Question: I have a parent panel which holds a ComboBox and FlowLayoutPanel. The FlowLayoutPanel holds a variable number of child panels (a custom control that inherits from UserControl). Each child panel contains some labels, two ComboBoxes, a button, and a DataGridView with 3 ComboBox columns and a button column. The DataGridView may have 1-6 rows. The FlowLayoutPanel is populated with child panels when an item is selected from the ComboBox on the parent panel.

Populating the FlowLayoutPanel with about 50 child panels takes about 2.5 seconds. Specifically, I've determined that the call to FlowLayoutPanel.Controls.AddRange() is the culprit.
I can't post all of my code here (too much code plus parts of it are confidential), but I'll do my best to explain what is happening.
Parent Panel:
'''
private void displayInformation(Suite suite)
{
this.SuspendLayout();
// Get dependencies.
List<SuiteRange> dependents = new List<SuiteRange>(suite.dependencies.Keys);
dependents.Sort(SuiteRange.Compare);
// Create a ChildPanel for each dependent.
List<ChildPanel> rangePanels = new List<ChildPanel>();
foreach (SuiteRange dependent in dependents)
{
ChildPanel sdp = new ChildPanel();
sdp.initialize(initialSuite.name, dataAccess);
sdp.displayInformation(dependent, suite.dependencies[dependent]);
rangePanels.Add(sdp);
}
// Put the child panels in the FlowLayoutPanel.
flpDependencyGroups.SuspendLayout();
// Takes ~2.5 seconds
flpDependencyGroups.Controls.AddRange(rangePanels.ToArray());
flpDependencyGroups.ResumeLayout();
// Takes ~0.5 seconds
updateChildPanelSizes();
this.ResumeLayout();
}
'''
- - - - -
- -
@HighCore's answer is the correct solution. Unfortunately I won't be implementing it at this time (it could happen down the road) because I found a workaround. The workaround doesn't really solve the problem, just masks it, hence why I'm not posting this as an answer. I discovered that the form loads in half the time if the Dependencies tab isn't on top (i.e. the Product Lists tab is selected). This reduces loading time to about 1 second, which is acceptable. When data is being loaded and the Dependencies tab is on top, I switch to the Product Lists tab, throw up a dark grey box over the tab control that says "Loading..." in the middle, load the data, and then switch back to the Dependencies tab.
Thanks all for your comments and suggestions, it was greatly appreciated.
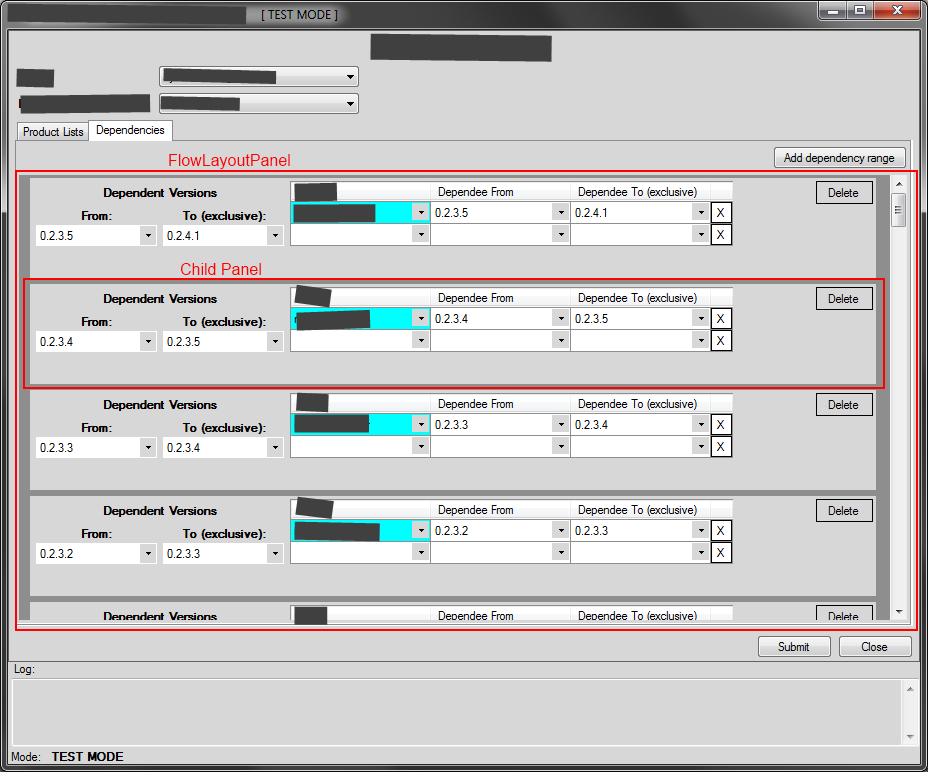
Answer: Posting this answer because the OP requested it:
This is how you'd do something like that in WPF:
'''
<UserControl x:Class="WpfApplication7.ListBoxSample"
xmlns="http://schemas.microsoft.com/winfx/2006/xaml/presentation"
xmlns:x="http://schemas.microsoft.com/winfx/2006/xaml">
<DockPanel>
<Button Content="Load" Click="Load_Click" DockPanel.Dock="Top"/>
<ListBox ItemsSource="{Binding}"
HorizontalContentAlignment="Stretch">
<ListBox.ItemTemplate>
<DataTemplate>
<Border BorderBrush="LightGray" BorderThickness="1" Padding="5"
Background="#FFFAFAFA">
<Grid>
<Grid.RowDefinitions>
<RowDefinition Height="Auto"/>
<RowDefinition Height="Auto"/>
<RowDefinition Height="Auto"/>
<RowDefinition/>
</Grid.RowDefinitions>
<Grid.ColumnDefinitions>
<ColumnDefinition/>
<ColumnDefinition/>
<ColumnDefinition/>
<ColumnDefinition/>
</Grid.ColumnDefinitions>
<TextBlock Text="Dependent Versions" FontWeight="Bold"
Grid.ColumnSpan="2" HorizontalAlignment="Center"/>
<TextBlock Text="From:" FontWeight="Bold"
Grid.Row="1" HorizontalAlignment="Center"/>
<TextBlock Text="To (exclusive):" FontWeight="Bold"
Grid.Row="1" Grid.Column="1" HorizontalAlignment="Center"/>
<ComboBox SelectedItem="{Binding From}"
ItemsSource="{Binding FromOptions}"
Grid.Row="2" Margin="5"/>
<ComboBox SelectedItem="{Binding To}"
ItemsSource="{Binding ToOptions}"
Grid.Row="2" Grid.Column="1" Margin="5"/>
<DataGrid ItemsSource="{Binding ChildItems}"
AutoGenerateColumns="False" CanUserAddRows="False"
Grid.Column="2" Grid.RowSpan="4">
<DataGrid.Columns>
<DataGridTextColumn Header="XXXX" Binding="{Binding XXXX}"/>
<DataGridTextColumn Header="Dependee From" Binding="{Binding DependeeFrom}"/>
<DataGridTextColumn Header="Dependee To" Binding="{Binding DependeeTo}"/>
<DataGridTemplateColumn Width="25">
<DataGridTemplateColumn.CellTemplate>
<DataTemplate>
<Button Content="X"/>
</DataTemplate>
</DataGridTemplateColumn.CellTemplate>
</DataGridTemplateColumn>
</DataGrid.Columns>
</DataGrid>
<Button Content="Delete"
Grid.Column="3"
HorizontalAlignment="Right" VerticalAlignment="Top"/>
</Grid>
</Border>
</DataTemplate>
</ListBox.ItemTemplate>
</ListBox>
</DockPanel>
</UserControl>
'''
Code Behind (only boilerplate to support the example)
'''
public partial class ListBoxSample : UserControl
{
public ListBoxSample()
{
InitializeComponent();
}
public void LoadData()
{
Task.Factory.StartNew(() =>
{
var list = new List<DataItem>();
for (int i = 0; i < 100000; i++)
{
var item = new DataItem()
{
From = "1",
To = "2",
ChildItems =
{
new ChildItem()
{
DependeeFrom = i.ToString(),
DependeeTo = (i + 10).ToString(),
XXXX = "XXXX"
},
new ChildItem()
{
DependeeFrom = i.ToString(),
DependeeTo = (i + 10).ToString(),
XXXX = "XXXX"
},
new ChildItem()
{
DependeeFrom = i.ToString(),
DependeeTo = (i + 10).ToString(),
XXXX = "XXXX"
}
}
};
list.Add(item);
}
return list;
}).ContinueWith(t =>
{
Dispatcher.Invoke((Action) (() => DataContext = t.Result));
});
}
private void Load_Click(object sender, System.Windows.RoutedEventArgs e)
{
LoadData();
}
}
'''
Data Items:
'''
public class DataItem
{
public List<ChildItem> ChildItems { get; set; }
public List<string> FromOptions { get; set; }
public List<string> ToOptions { get; set; }
public string From { get; set; }
public string To { get; set; }
public DataItem()
{
ChildItems = new List<ChildItem>();
FromOptions = Enumerable.Range(0,10).Select(x => x.ToString()).ToList();
ToOptions = Enumerable.Range(0, 10).Select(x => x.ToString()).ToList();
}
}
public class ChildItem
{
public string XXXX { get; set; }
public string DependeeFrom { get; set; }
public string DependeeTo { get; set; }
}
'''
Then you put that in an existing winforms UI using an <URL>:
'''
public partial class Form1 : Form
{
public Form1()
{
InitializeComponent();
var elementHost = new ElementHost
{
Dock = DockStyle.Fill,
Child = new ListBoxSample()
};
Controls.Add(elementHost);
}
}
'''
Result:

- <URL>- - - 'PresentationCore.dll''PresentationFramework.dll''WindowsBase.dll''System.Xaml.dll''WindowsFormsIntegration.dll'